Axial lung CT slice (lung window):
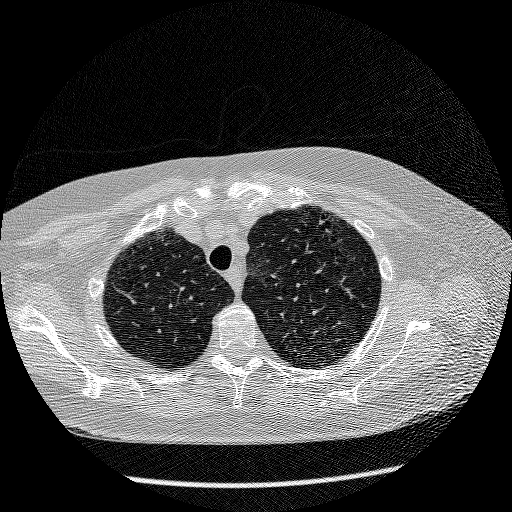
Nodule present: no